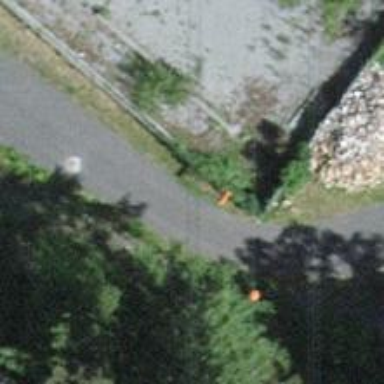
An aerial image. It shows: Pole with roof-covered pipeline marker.